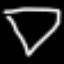
Label: diamond